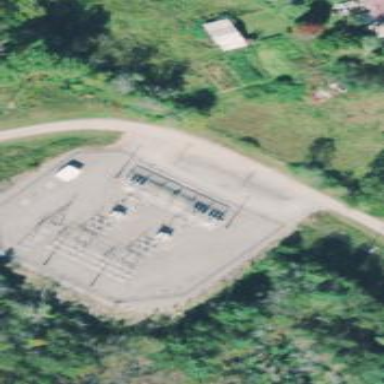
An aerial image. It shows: Power substation.